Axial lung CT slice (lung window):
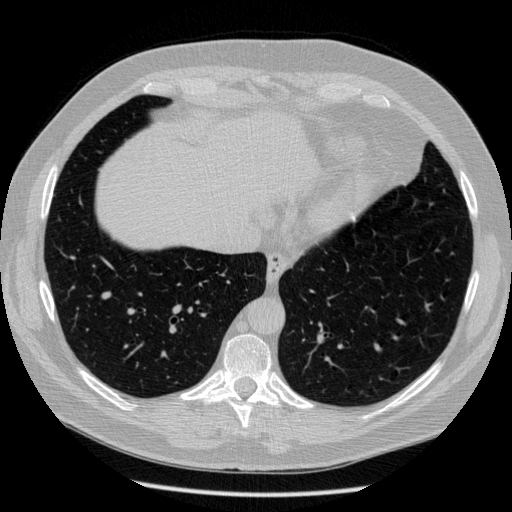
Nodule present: no